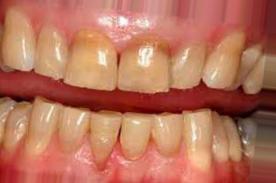
Condition: Tooth Discoloration